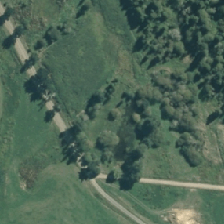
Land cover: lake_pond